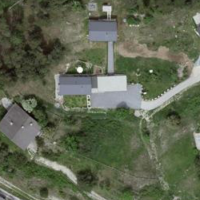
EUNIS habitat code: 55
Species observed at this site:
Geranium sanguineum